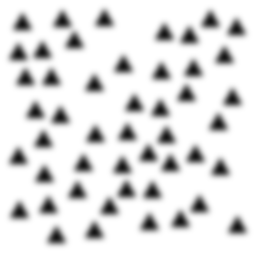
Squares: 0
Triangles: 48
Stars: 0
Total shapes: 48